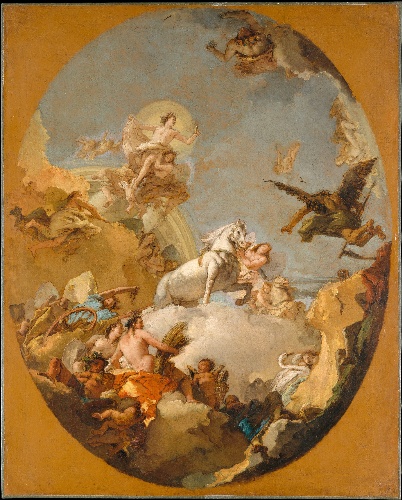
Title: The Chariot of Aurora
Artist: Giovanni Battista Tiepolo
Artist bio: Italian, Venice 1696–1770 Madrid
Date: 1760s
Object type: Painting
Classification: Paintings
Medium: Oil on canvas
Dimensions: 35 1/2 x 28 5/8 in. (90.2 x 72.7 cm)
Department: European Paintings
Credit line: Bequest of Lore Heinemann, in memory of her husband, Dr. Rudolf J. Heinemann, 1996
Accession year: 1997
Repository: Metropolitan Museum of Art, New York, NY
Tags: Apollo|Bacchus|Swans|Horses|Goddess|Chariots